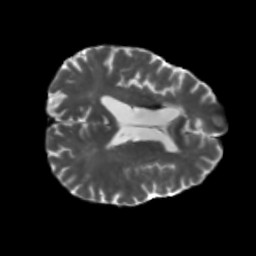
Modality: T2w
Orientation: axial
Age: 72
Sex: male
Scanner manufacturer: siemens
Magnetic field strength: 3 T
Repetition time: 5.25 s
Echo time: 0.08 s